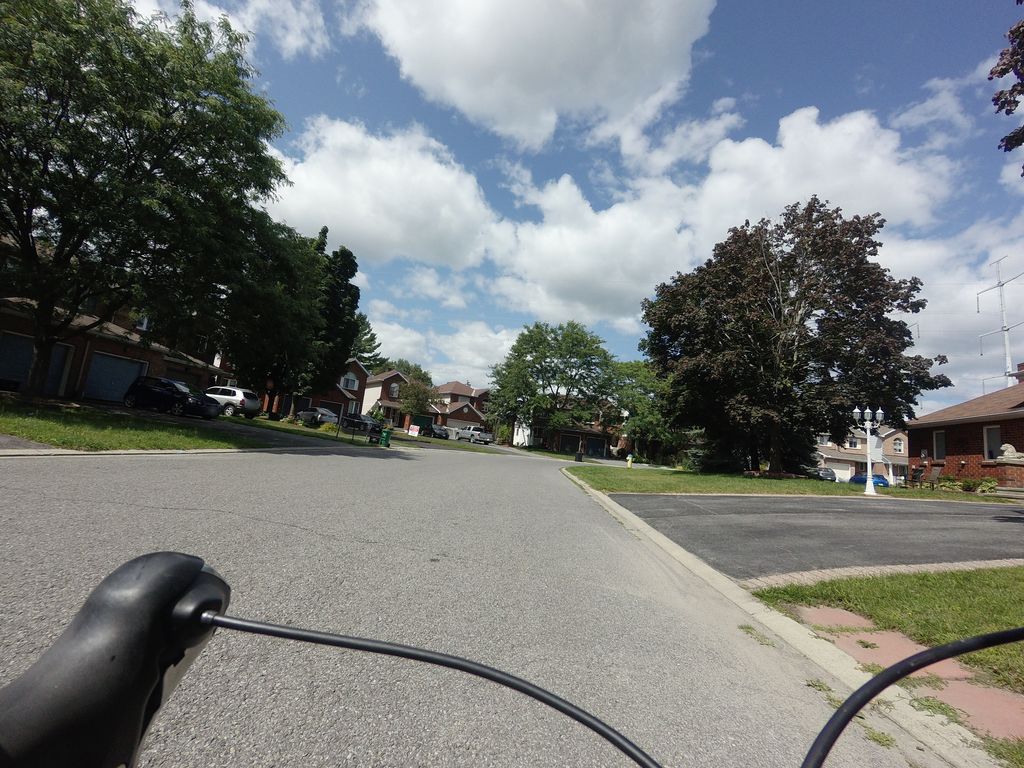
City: ottawa-gatineau